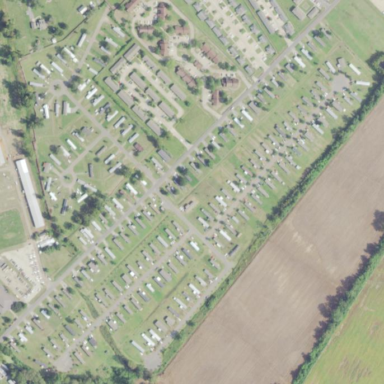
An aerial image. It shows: Residential area known as trailer park.